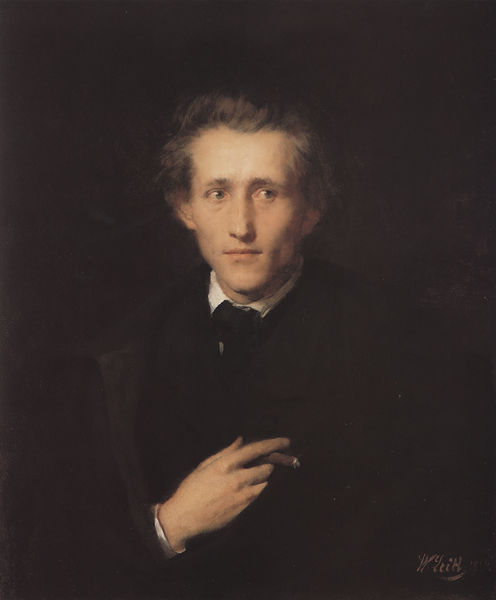
Titel: Porträt des Bildhauers Tobias Weiss
Künstler: Wilhelm Maria Hubertus Leibl
Standort: Schweinfurt
Institution: Sammlung Georg Schäfer
Schlagwörter: dunkel, gemälde, hand, mann, schatten, weiß, ocker, braun, elegant, finger, frankreich, frisur, grau, haar, hell, hintergrund, licht, mund, nase, ohr, profil, schwarz, stirn, ölbild, blick, tuch, beige, schleife, anzug, blond, hemd, jacke, jung, augen, barock, blass, gesicht, halten, inkarnat, kragen, lang, mensch, rembrandt, bildnis, hals, herr, portrait, porträt, signatur, öl, rauch, auge, dunkelheit, haare, halbfigur, mantel, pose, realismus, brustbild, england, front, frontal, kinn, lippen, locken, ohren, poträt, scheitel, traurig, lächeln, schrift, wangen, düster, ansicht, man, naturalismus, farbe, ölgemälde, frack, krawatte, rauchen, zigarre, ernst, schmal, brauen, büste, finster, glanz, halstuch, melancholisch, lciht, langweilig, fein, hemdkragen, oberkörper, fotografie, courbet, hautfarbe, münchen, künstler, portait, augenringe, manschette, posieren, geheimratsecken, hemdsärmel, kravatte, seitenblick, selbstportrait, schlips, eingefallen, leibl, wangenknochen, frontalansicht, junger mann, blickrichtung, weisser kragen, rauchend, zigarette, zigarillo, stirm, raucher, gesichtsausdruck, zentral, signatru, binder, lichtquelle, dürer, persönlichkeit, nasenspitze, vorlage, anzuh, schmallippig, haltend, asche, tränen, eleganz, gebildet, agen, leger, incarnat, ängstlich, verstört, cigarre, freud läßt grüßen, schräger blick, schwarze schleife, zigarrenraucher, zigarr, anton graff, zigarre rauchend, trabuc, ehaare, künstlersignatur unten rechts, blick nach links oben, sinks